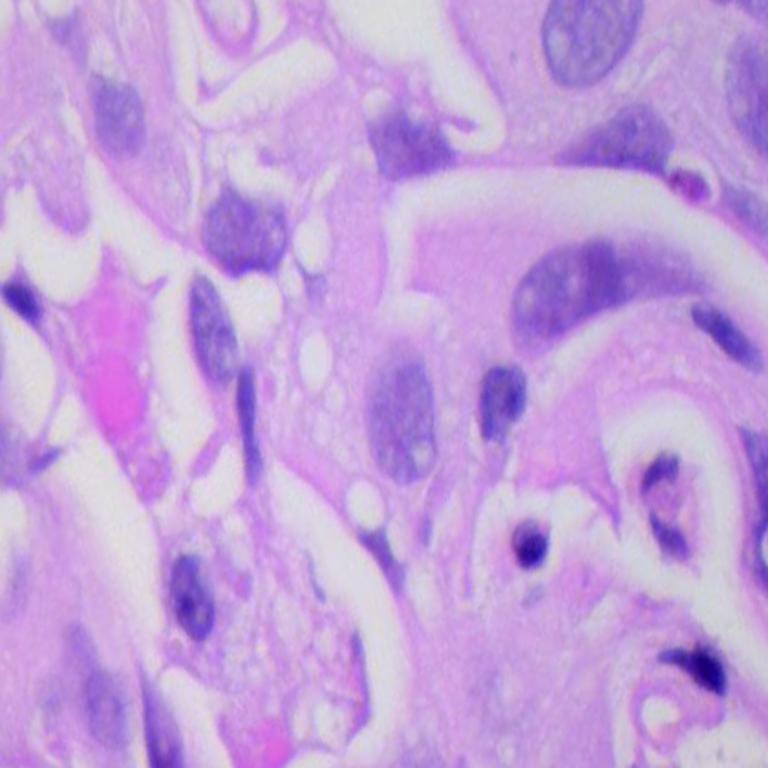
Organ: lung
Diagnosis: adenocarcinomas